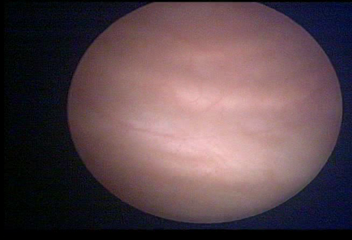
Modality: WLC
Class: Normal mucosa
Bladder cancer association: No